Current action and preconditions to check: path_clear

Your task: For each precondition in the list above, predict whether it will hold at this action.

Consider the current scene as observed from the mobile robot's camera, and analyze the predicted future states of all dynamic agents (e.g., people, animals, vehicles, or any moving entities) within the NEXT SECOND.

IMPORTANT: Only answer "very likely" if you are absolutely certain—based on strong, clear evidence—that a dynamic agent will violate the precondition in the predicted future state. Do NOT answer "very likely" for unlikely, ambiguous, or low-probability risks.

Ask yourself for each precondition: Is there a high probability, with clear and convincing evidence, that the predicted future states of any dynamic agent will interfere with the predicted future state of the currently executing action within the NEXT SECOND, causing that precondition to fail?

Assess the risk level based on these predictions. Use "likely" or "very likely" if motions create a clear risk of interference.

Use "neutral" or "improbable" if agents are nearby but their predicted paths are clearly diverging or non-conflicting.

Failure Risk Categories: "very improbable", "improbable", "neutral", "likely", "very likely"

Answer Format: Output ONLY the probability_of_failure value from these categories: "very improbable", "improbable", "neutral", "likely", "very likely"

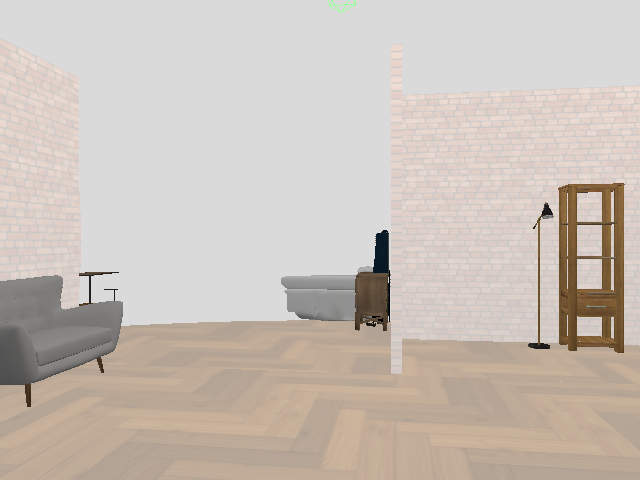

Answer: very improbable